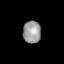
Tissue: lung
Cell type: Endothelial cells
Senescence score: 0.5779
Nuclear area (px): 386
Mean DAPI intensity: 156.977